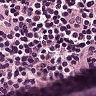
Metastatic tissue present: no